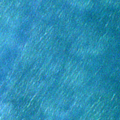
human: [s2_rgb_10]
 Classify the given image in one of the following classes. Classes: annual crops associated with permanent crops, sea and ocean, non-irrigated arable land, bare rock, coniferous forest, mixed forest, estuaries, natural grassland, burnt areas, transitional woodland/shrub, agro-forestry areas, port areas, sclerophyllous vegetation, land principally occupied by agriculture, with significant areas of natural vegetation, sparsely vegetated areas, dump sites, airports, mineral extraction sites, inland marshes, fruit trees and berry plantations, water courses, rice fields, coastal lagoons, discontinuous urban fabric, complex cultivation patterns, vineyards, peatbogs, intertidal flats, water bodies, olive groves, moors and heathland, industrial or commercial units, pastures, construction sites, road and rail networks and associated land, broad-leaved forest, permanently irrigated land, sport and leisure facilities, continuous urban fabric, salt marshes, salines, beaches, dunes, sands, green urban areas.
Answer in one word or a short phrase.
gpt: sea and ocean